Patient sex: F
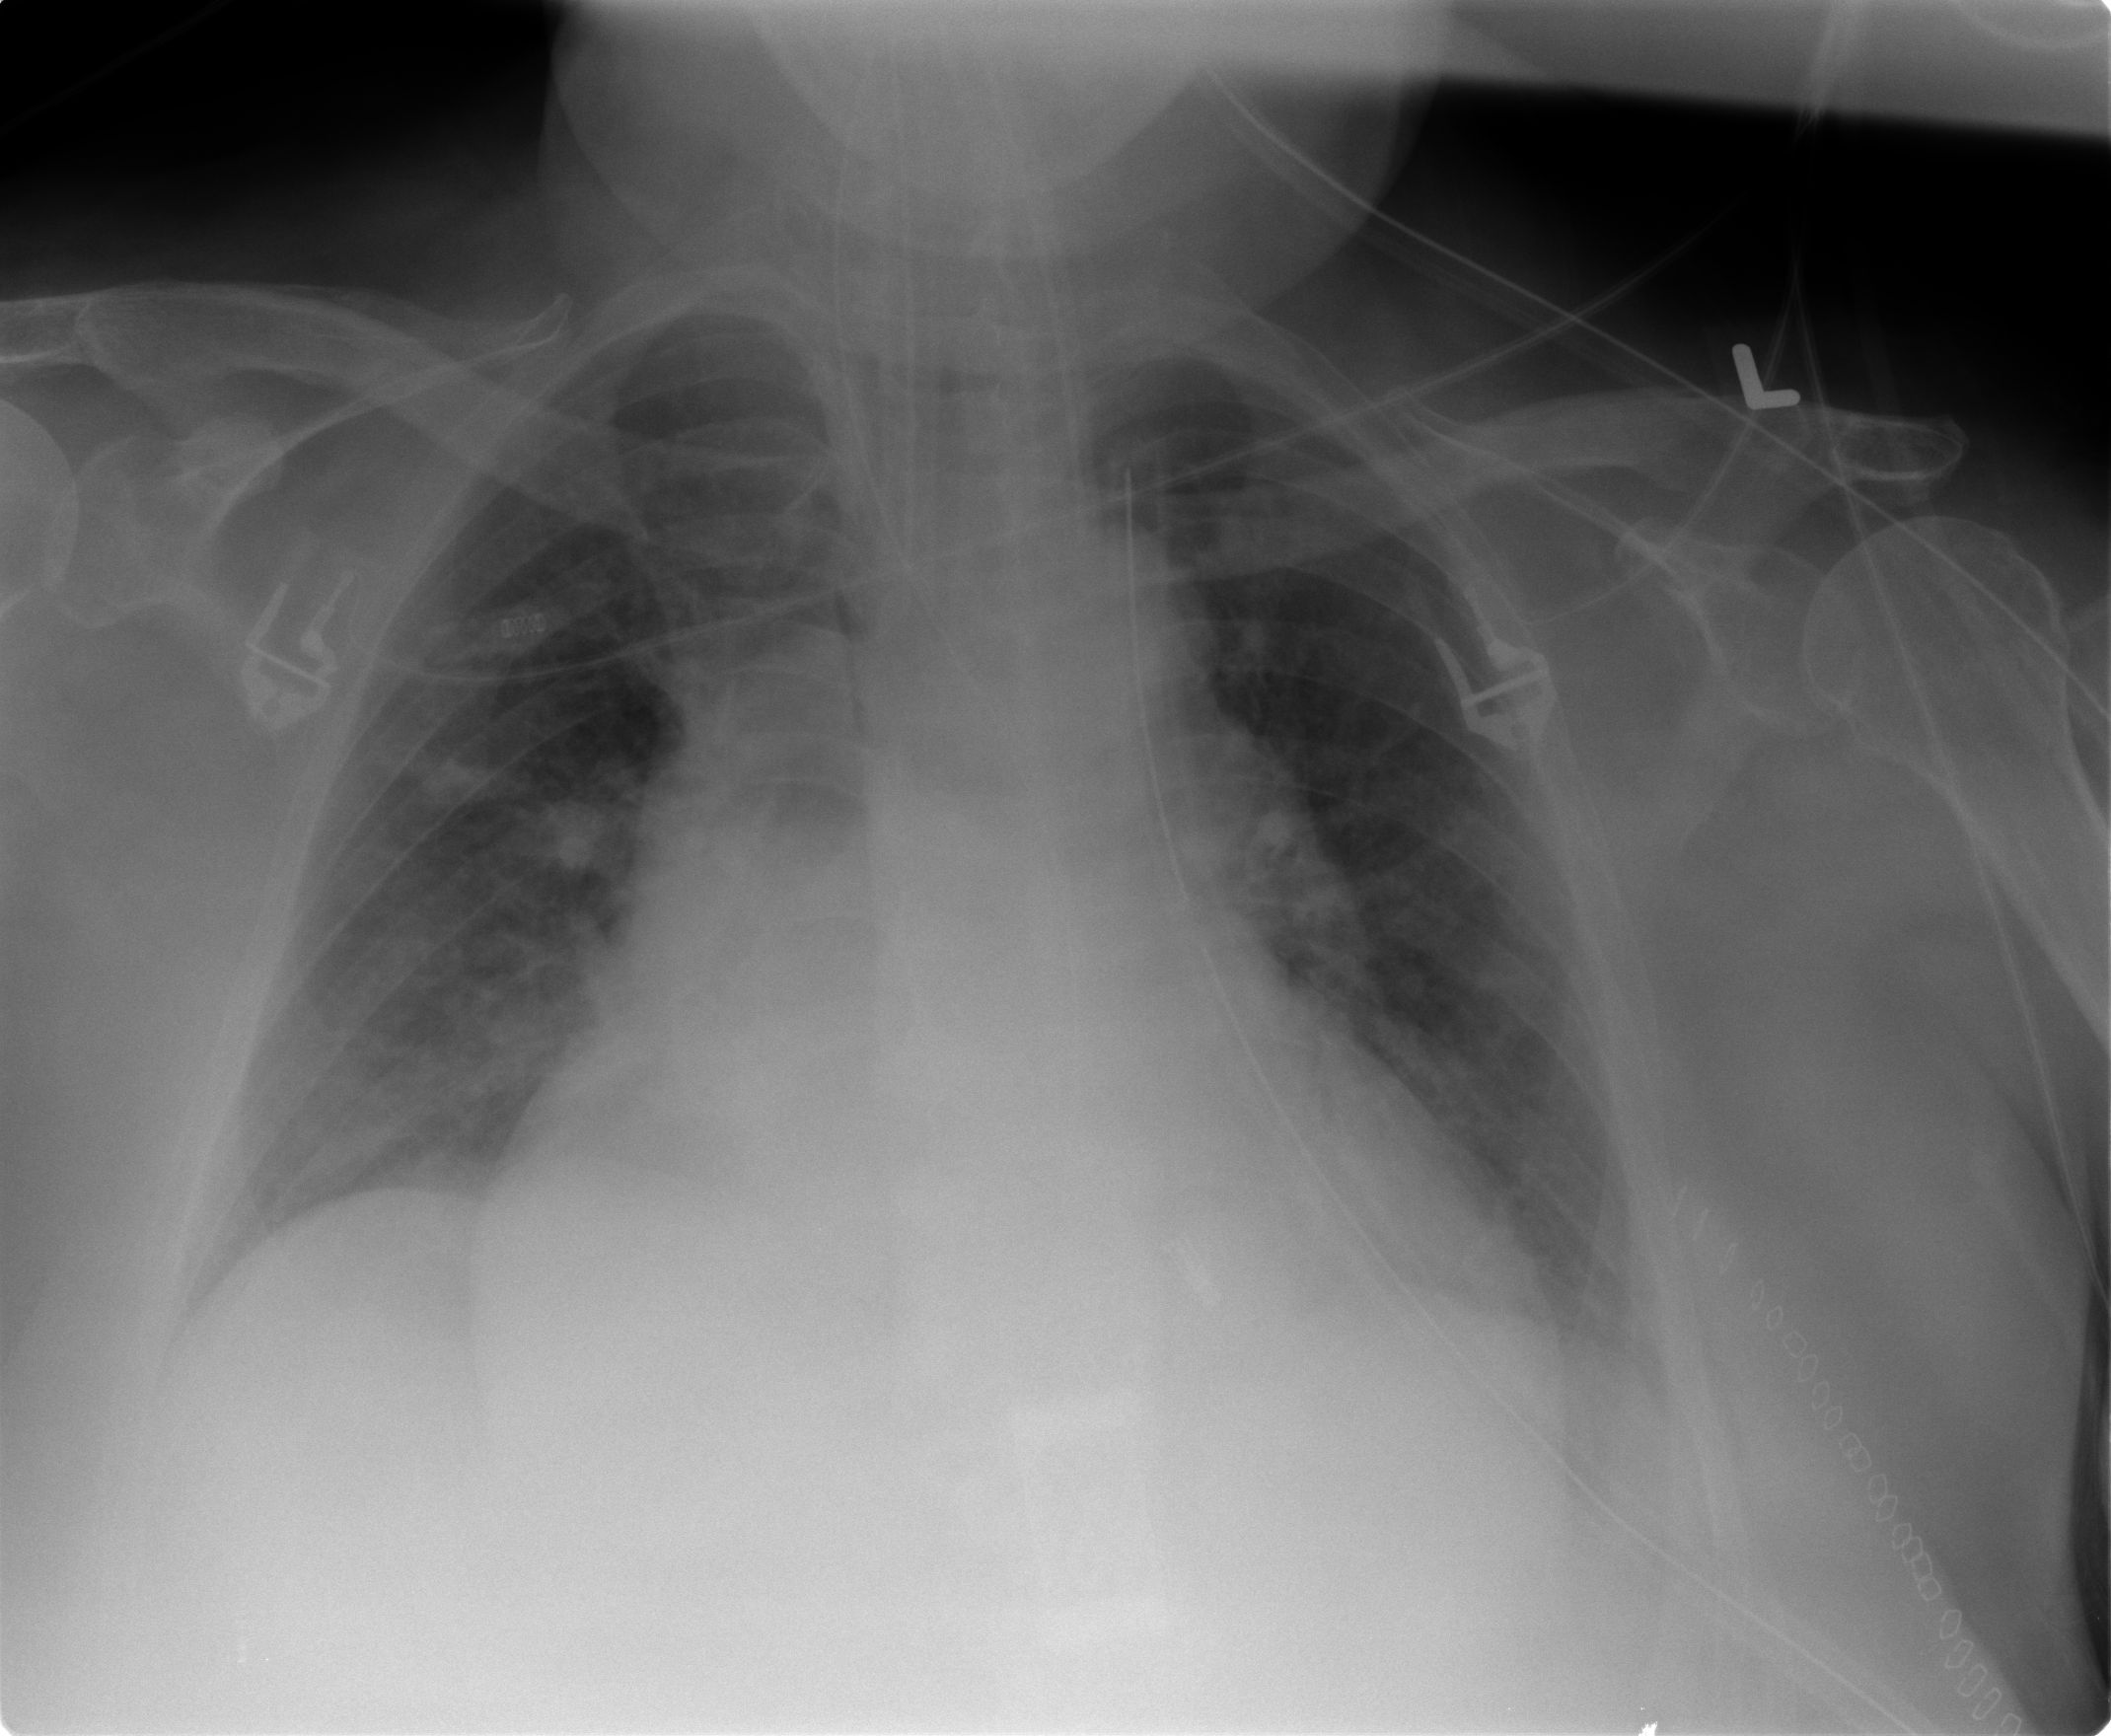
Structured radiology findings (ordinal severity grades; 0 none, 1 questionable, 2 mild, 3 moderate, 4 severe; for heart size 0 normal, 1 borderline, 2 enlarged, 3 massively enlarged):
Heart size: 3
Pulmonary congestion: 2
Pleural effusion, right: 0
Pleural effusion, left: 0
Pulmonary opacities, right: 2
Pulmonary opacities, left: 2
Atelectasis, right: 2
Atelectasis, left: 0